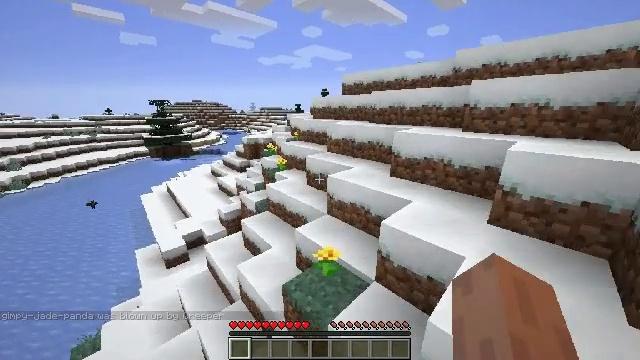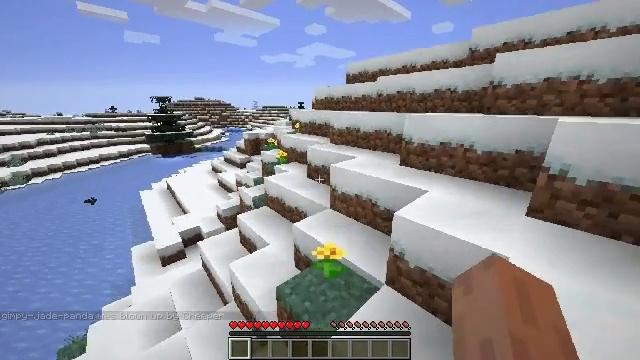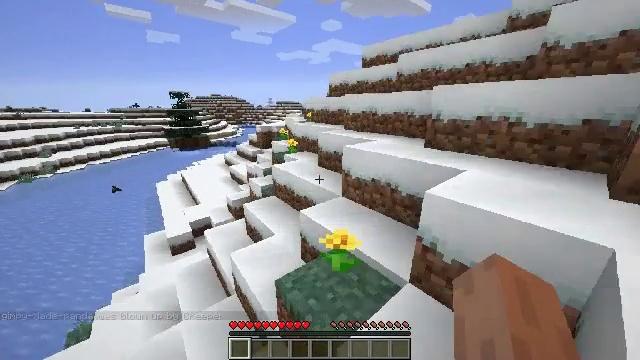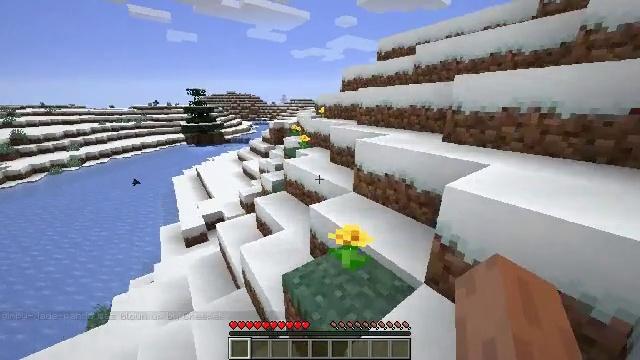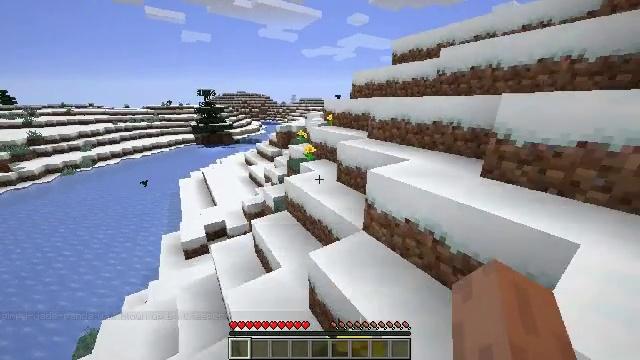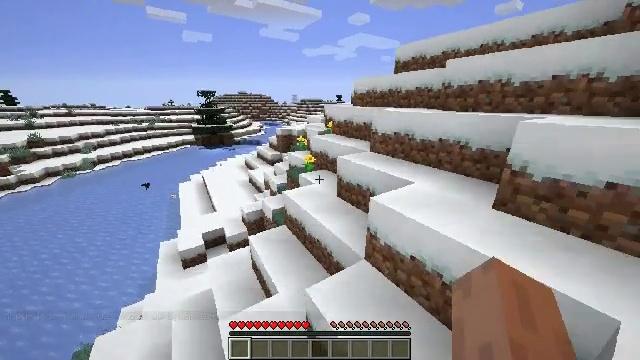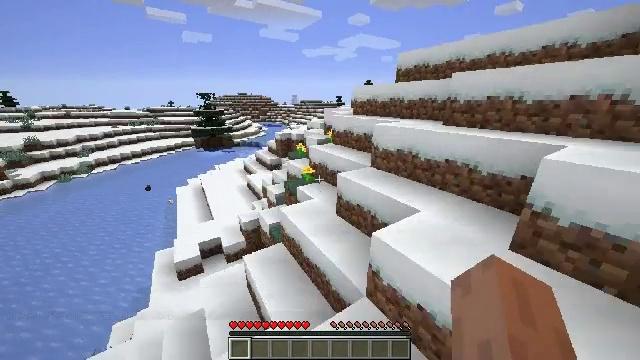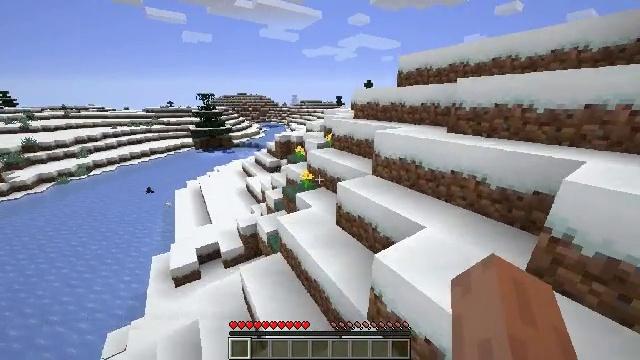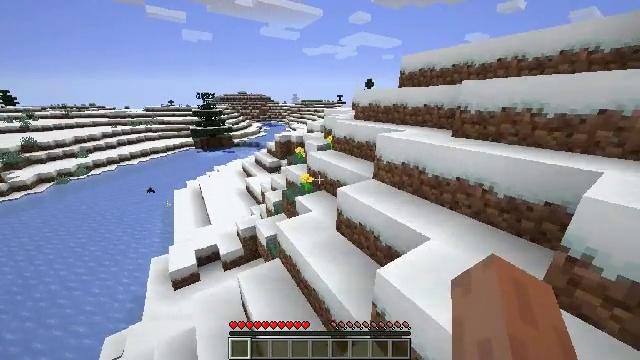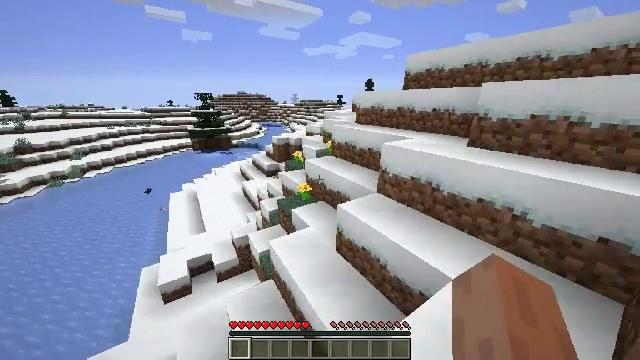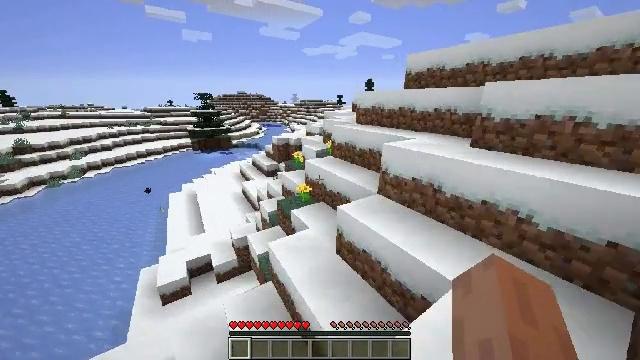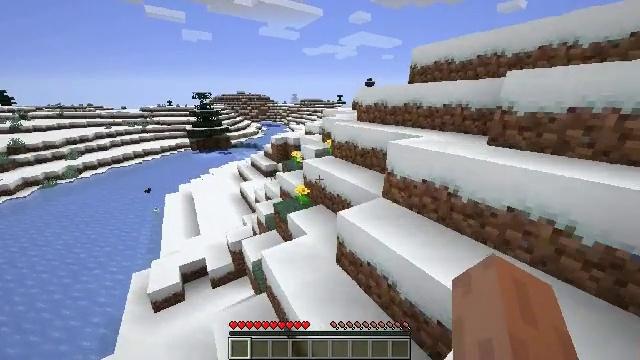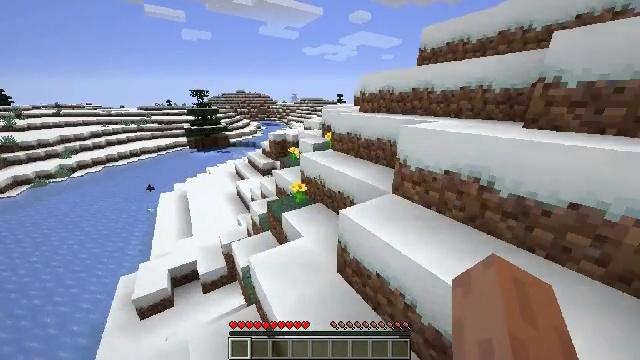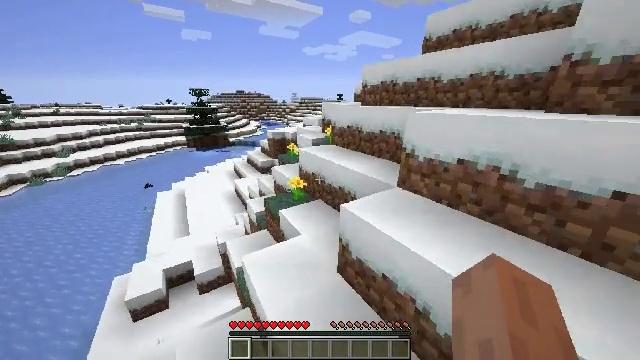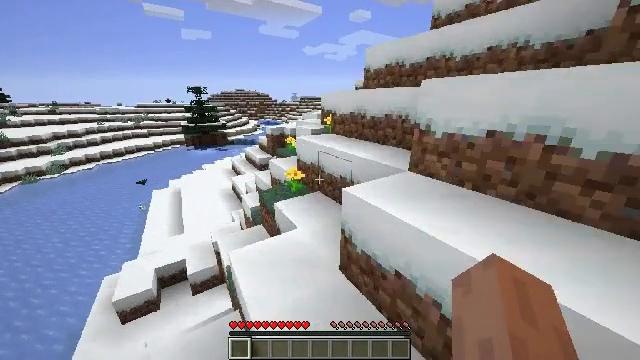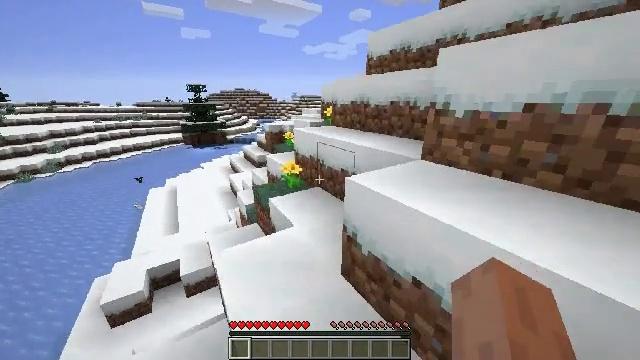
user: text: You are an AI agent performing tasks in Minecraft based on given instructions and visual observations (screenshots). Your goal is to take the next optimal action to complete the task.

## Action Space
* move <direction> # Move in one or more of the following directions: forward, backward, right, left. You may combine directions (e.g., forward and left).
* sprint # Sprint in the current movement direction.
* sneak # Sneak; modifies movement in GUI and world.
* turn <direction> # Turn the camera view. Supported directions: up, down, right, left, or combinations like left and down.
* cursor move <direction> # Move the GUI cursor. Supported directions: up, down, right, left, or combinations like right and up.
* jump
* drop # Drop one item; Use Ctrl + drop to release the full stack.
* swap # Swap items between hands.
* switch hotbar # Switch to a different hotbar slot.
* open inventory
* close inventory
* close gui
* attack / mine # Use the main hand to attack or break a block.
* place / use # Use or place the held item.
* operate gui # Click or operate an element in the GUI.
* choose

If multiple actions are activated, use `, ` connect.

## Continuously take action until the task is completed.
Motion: motion action
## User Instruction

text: Drop an iron axe.
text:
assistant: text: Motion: move forward, sprint, jump
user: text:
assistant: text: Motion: move forward, sprint, turn left, jump
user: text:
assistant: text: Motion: move forward, sprint, turn left, jump
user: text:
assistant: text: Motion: move forward, sprint, turn left, jump
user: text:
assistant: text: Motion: move forward, sprint, jump
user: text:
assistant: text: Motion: move forward, sprint, jump
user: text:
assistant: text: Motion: move forward, sprint, jump
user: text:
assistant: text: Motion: move forward, sprint, jump
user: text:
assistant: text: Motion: move forward, sprint, jump
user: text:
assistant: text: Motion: move forward, sprint, jump
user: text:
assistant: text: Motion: move forward, sprint, jump
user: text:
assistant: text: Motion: move forward, sprint, jump
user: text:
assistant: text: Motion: move forward, sprint, jump
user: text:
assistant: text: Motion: move forward, sprint, jump
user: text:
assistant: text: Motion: move forward, sprint, jump
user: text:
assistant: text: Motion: move forward, sprint, jump
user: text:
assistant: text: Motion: move forward, sprint, jump
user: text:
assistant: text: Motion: move forward, sprint, jump
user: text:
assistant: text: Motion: move forward, sprint, jump
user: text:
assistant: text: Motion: move forward, sprint, jump
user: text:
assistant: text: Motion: move forward, sprint, jump
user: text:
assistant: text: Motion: move forward, sprint, turn right, jump
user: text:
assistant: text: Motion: move forward, sprint, turn right, jump
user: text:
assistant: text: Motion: move forward, sprint, turn right, jump
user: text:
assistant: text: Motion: move forward, sprint, turn right, jump
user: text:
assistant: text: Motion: move forward, sprint, turn right, jump
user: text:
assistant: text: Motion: move forward, sprint, jump
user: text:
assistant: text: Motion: move forward, sprint, jump
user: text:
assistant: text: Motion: move forward, sprint, jump
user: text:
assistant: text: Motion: move forward, sprint, jump